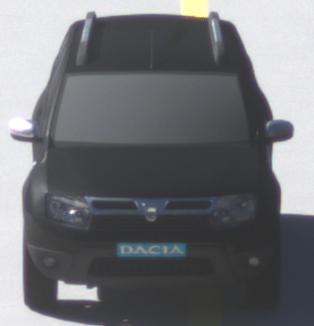
Make: Dacia
Model: Duster dCi 110 FAP
Detailed model: Duster (I)
Model produced from: 2010/06
Model produced until: 2013/11
Doors: 5
Color: black
Road condition: dry road
Daytime: morning or afternoon
Contrast: high contrast